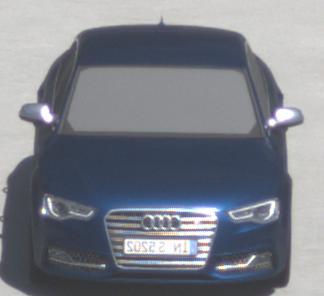
Make: Audi
Model: S5
Detailed model: F5
Model produced from: 2016
Model produced until: 2019
Doors: 2
Color: blue
Road condition: dry road
Daytime: midday
Contrast: high contrast